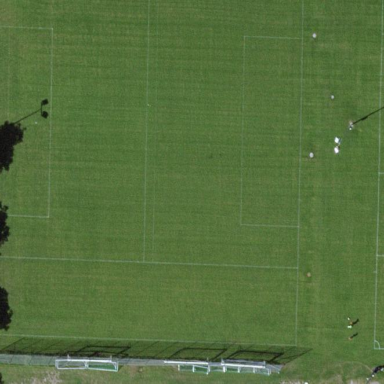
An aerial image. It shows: Soccer pitch for leisureland activities.